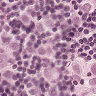
Metastatic tissue present: yes